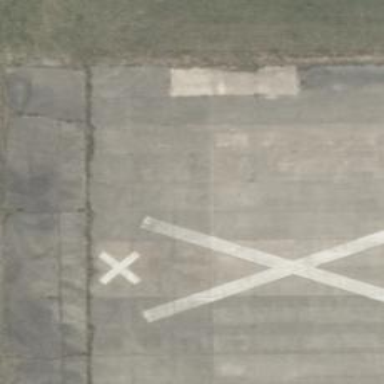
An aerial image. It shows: Image of taxiway at airport.